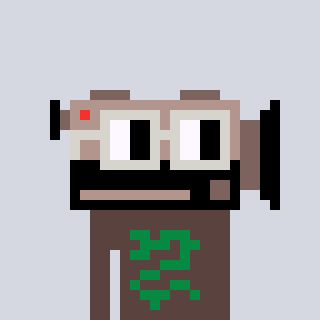
a pixel art character with square light gray glasses, a camcorder-shaped head and a darkbrown-colored body on a cool background